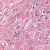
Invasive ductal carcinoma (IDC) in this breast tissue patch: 1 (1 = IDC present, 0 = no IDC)